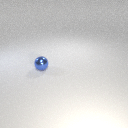
small blue metal sphere